Question: I used the codes below to display an view(ViewController) on window.
'''
ViewImagesController *vvViewImagesController=[[ViewImagesController alloc] init ];
self.vViewImagesController=vvViewImagesController;
[vvViewImagesController release];
UINavigationController *a=[[UINavigationController alloc]initWithRootViewController: vViewImagesController];
[self.view addSubview:a.view];
'''
but the navigation bar appeared underneath the status bar 20 points.

Even I use the codes:
'''
[a.view setFrame:CGRectMake(0.0f, 0.0f, 320.0f, 480.0f)];
'''
to relocate the view, but the result is same.
Welcome any comment
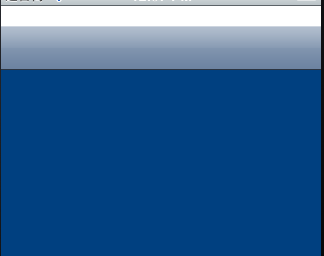
Answer: try instead
'''
ViewImagesController *vvViewImagesController = [[ViewImagesController alloc] init];
UINavigationController *a = [[UINavigationController alloc] initWithRootViewController:vvViewImagesController];
[self presentModalViewController:a animated:YES];
[vvViewImagesController release];
[a release];
'''